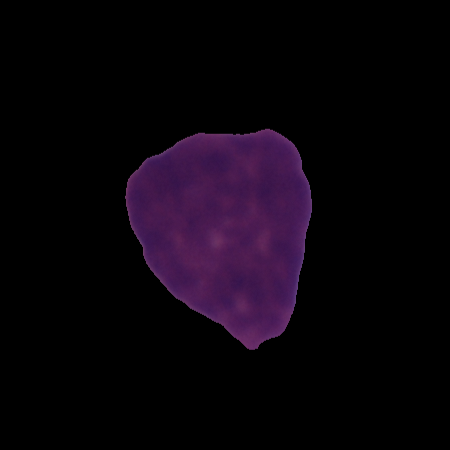
Label: cancer